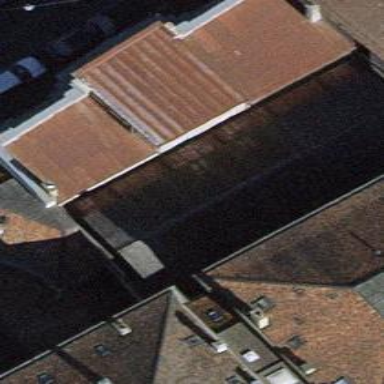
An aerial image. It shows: Building serving as place of worship.